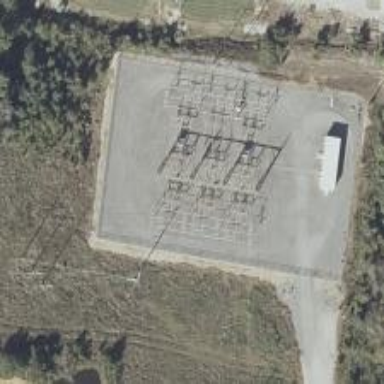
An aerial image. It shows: Switch for power supply.